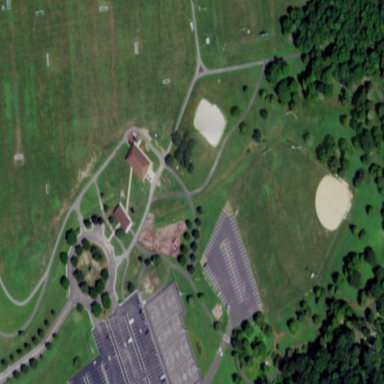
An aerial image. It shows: Recreation ground.